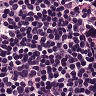
Metastatic tissue present: yes